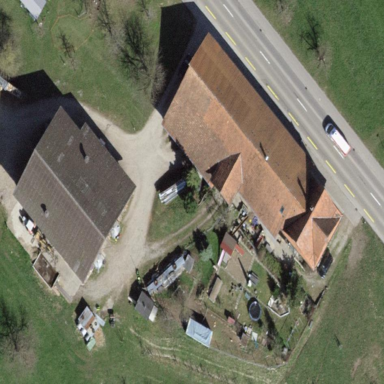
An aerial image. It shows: Farmyard area.